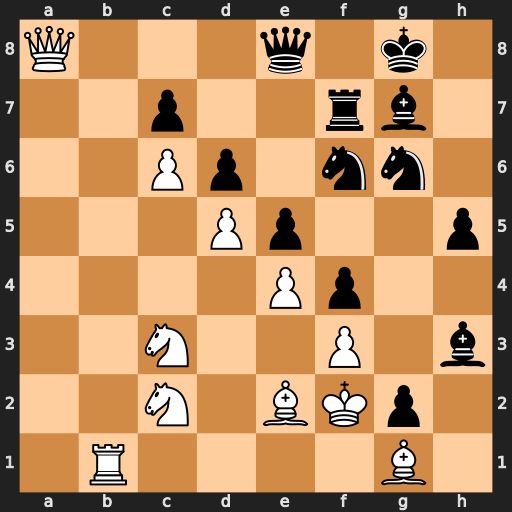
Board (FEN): Q3q1k1/2p2rb1/2Pp1nn1/3Pp2p/4Pp2/2N2P1b/2N1BKp1/1R4B1
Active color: w
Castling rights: -
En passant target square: -
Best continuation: Rb8 Rf8 Rxe8